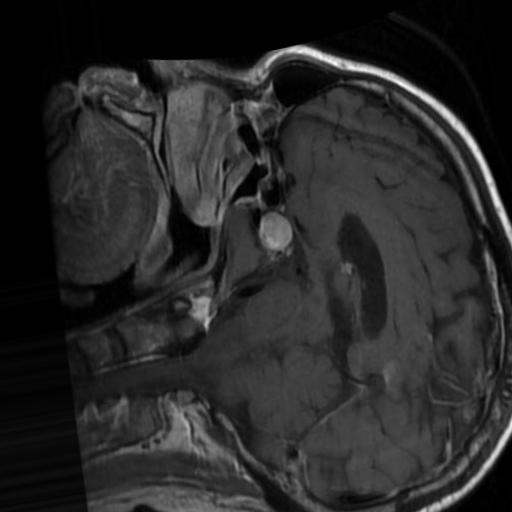
Label: brain_tumor